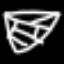
Label: diamond